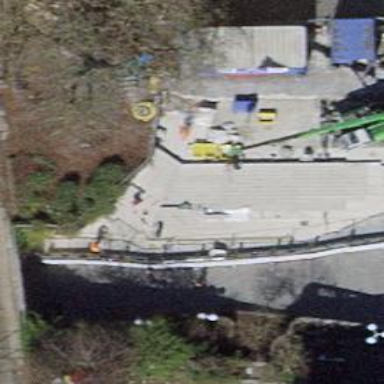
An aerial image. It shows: Set of concrete steps.